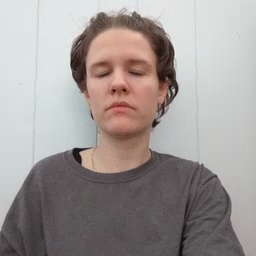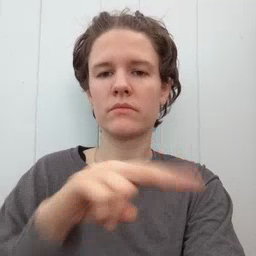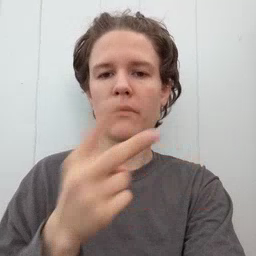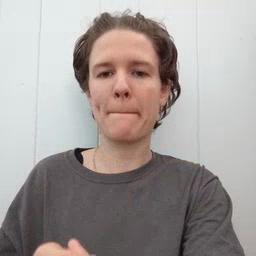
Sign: fall